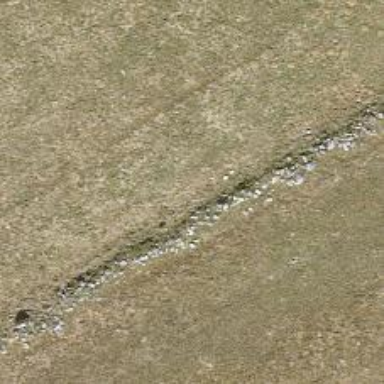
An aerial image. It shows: Wall made of dry stone.